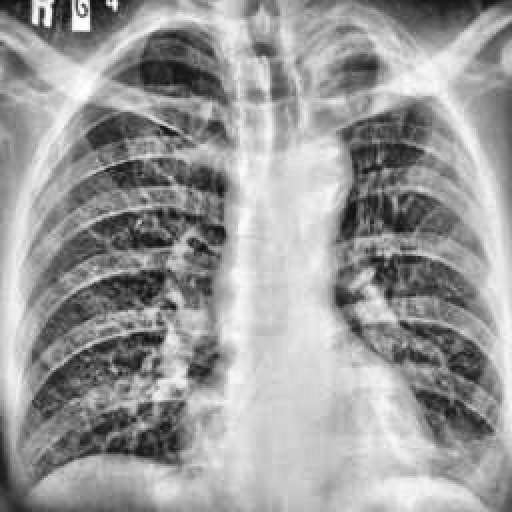
Finding: TUBERCULOSIS